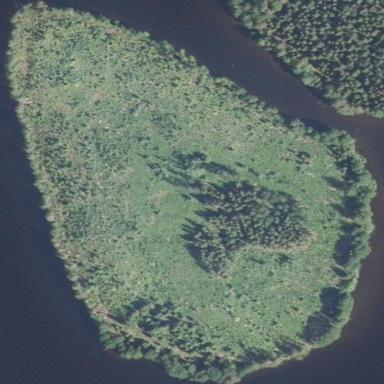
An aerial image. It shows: Island covered with woodland.